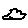
Label: cloud